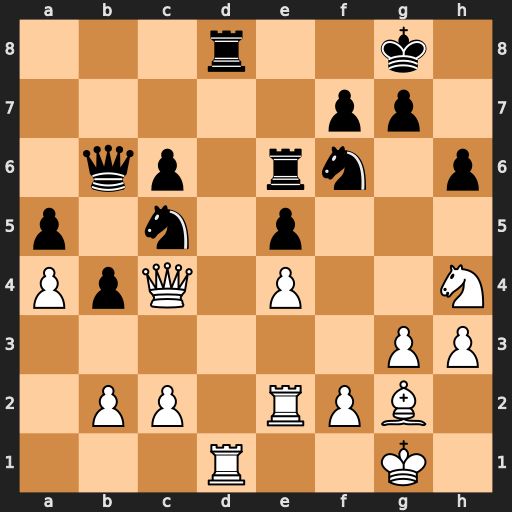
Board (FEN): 3r2k1/5pp1/1qp1rn1p/p1n1p3/PpQ1P2N/6PP/1PP1RPB1/3R2K1
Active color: w
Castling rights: -
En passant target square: -
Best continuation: Rxd8+ Qxd8 Qxc5